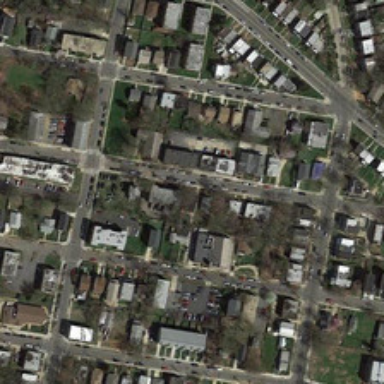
The houses  with different color of roofs  are built compactly together with lawns and bare trees .